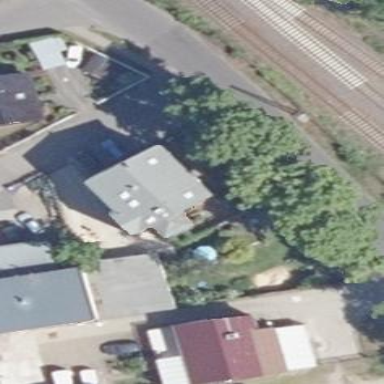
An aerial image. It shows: View of apartment building.